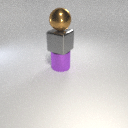
large gray metal cube below large brown metal sphere